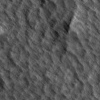
Atmospheric dust classification: not_dusty